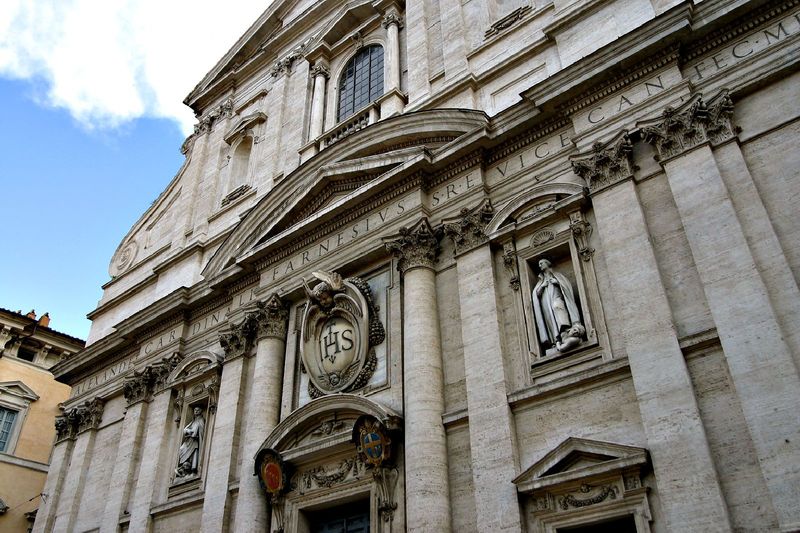
Titel: Fassade von Il Gesù in Rom
Künstler: Giacomo della Porta
Standort: Rom, Il Gesù (EU - I - Latium)
Schlagwörter: blau, gemälde, himmel, fenster, säulen, tür, gebäude, haus, rot, gericht, schrift, figuren, detail, nahaufnahme, foto, eingang, portal, römer, wappen, griechen, kapitel, kreut, latein, alexander, hs, vatigan